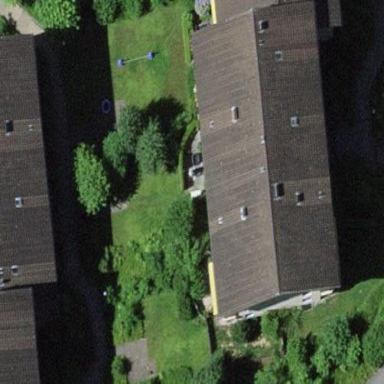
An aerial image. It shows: Gabled roof adorns the apartments building.